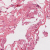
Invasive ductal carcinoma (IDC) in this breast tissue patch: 0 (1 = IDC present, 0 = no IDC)